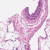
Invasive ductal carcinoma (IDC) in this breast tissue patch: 0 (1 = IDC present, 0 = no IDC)